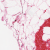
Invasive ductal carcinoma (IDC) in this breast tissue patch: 0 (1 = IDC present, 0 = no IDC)